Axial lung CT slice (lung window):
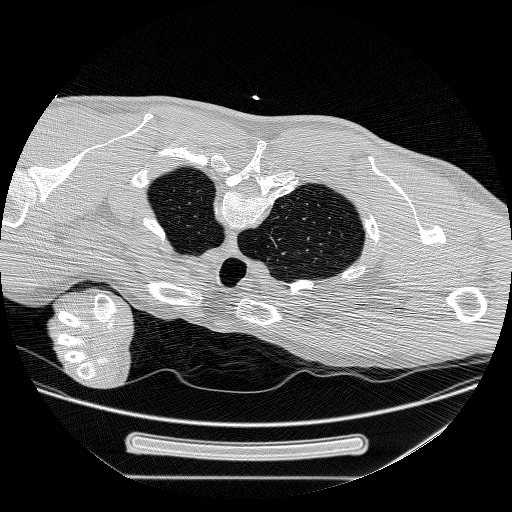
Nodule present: no